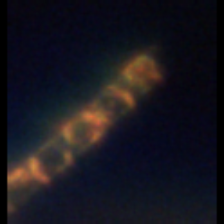
Taxon: Chaetoceros
Group: Diatoms